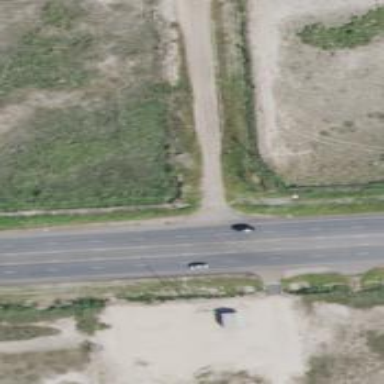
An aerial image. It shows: Primary highway.